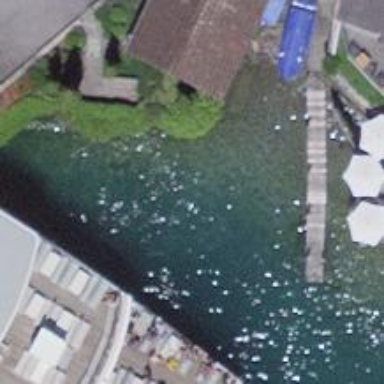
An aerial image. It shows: Slipway on leisure land.